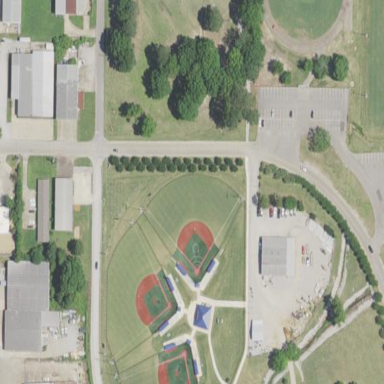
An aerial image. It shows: Baseball pitch for leisure and sports activities.